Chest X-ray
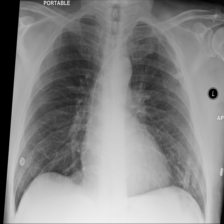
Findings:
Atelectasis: negative
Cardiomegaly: negative
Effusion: negative
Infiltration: negative
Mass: negative
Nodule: negative
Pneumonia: negative
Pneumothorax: negative
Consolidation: negative
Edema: negative
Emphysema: negative
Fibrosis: negative
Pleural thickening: negative
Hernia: negative